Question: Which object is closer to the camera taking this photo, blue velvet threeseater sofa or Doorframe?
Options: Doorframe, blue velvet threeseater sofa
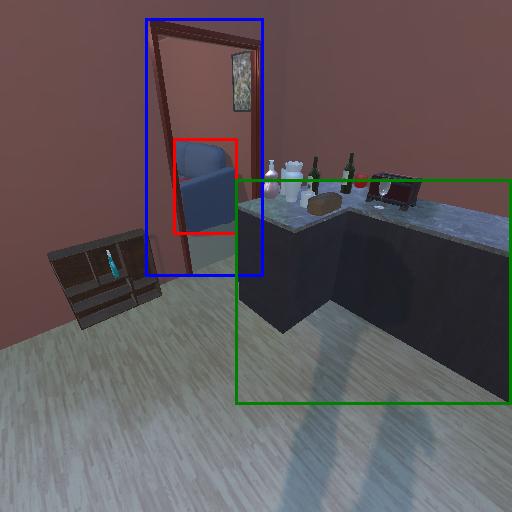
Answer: Doorframe